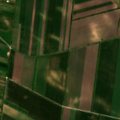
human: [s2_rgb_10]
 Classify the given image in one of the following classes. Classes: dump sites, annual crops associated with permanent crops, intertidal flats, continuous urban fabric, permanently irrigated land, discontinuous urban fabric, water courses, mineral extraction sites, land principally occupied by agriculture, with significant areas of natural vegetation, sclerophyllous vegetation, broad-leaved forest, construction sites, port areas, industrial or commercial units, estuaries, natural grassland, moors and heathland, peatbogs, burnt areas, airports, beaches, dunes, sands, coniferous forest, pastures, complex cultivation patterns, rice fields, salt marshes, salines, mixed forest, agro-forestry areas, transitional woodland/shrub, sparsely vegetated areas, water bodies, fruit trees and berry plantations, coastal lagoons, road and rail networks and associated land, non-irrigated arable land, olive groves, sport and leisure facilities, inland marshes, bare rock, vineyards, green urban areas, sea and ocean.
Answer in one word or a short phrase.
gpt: non-irrigated arable land, complex cultivation patterns